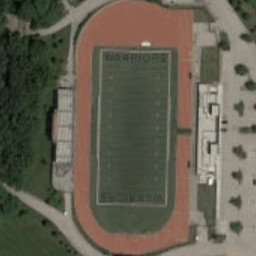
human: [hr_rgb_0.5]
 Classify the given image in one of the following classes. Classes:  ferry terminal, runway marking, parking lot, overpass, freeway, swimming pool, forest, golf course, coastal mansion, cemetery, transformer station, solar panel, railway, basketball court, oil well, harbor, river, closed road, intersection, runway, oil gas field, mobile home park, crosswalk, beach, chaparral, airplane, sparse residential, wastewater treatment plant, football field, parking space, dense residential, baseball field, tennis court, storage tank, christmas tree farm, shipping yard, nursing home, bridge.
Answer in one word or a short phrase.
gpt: football field